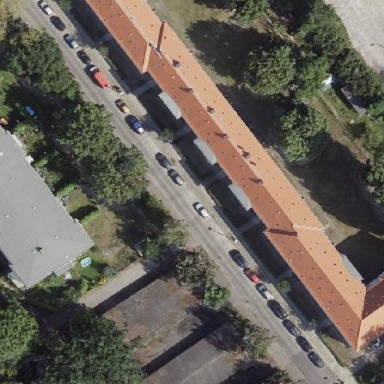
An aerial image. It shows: Hipped roof on apartment building.